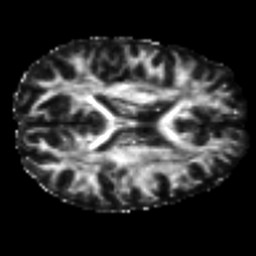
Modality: FA
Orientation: axial
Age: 32
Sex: male
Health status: ill
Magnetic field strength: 3 T
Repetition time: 8.4 s
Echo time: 0.0926 s